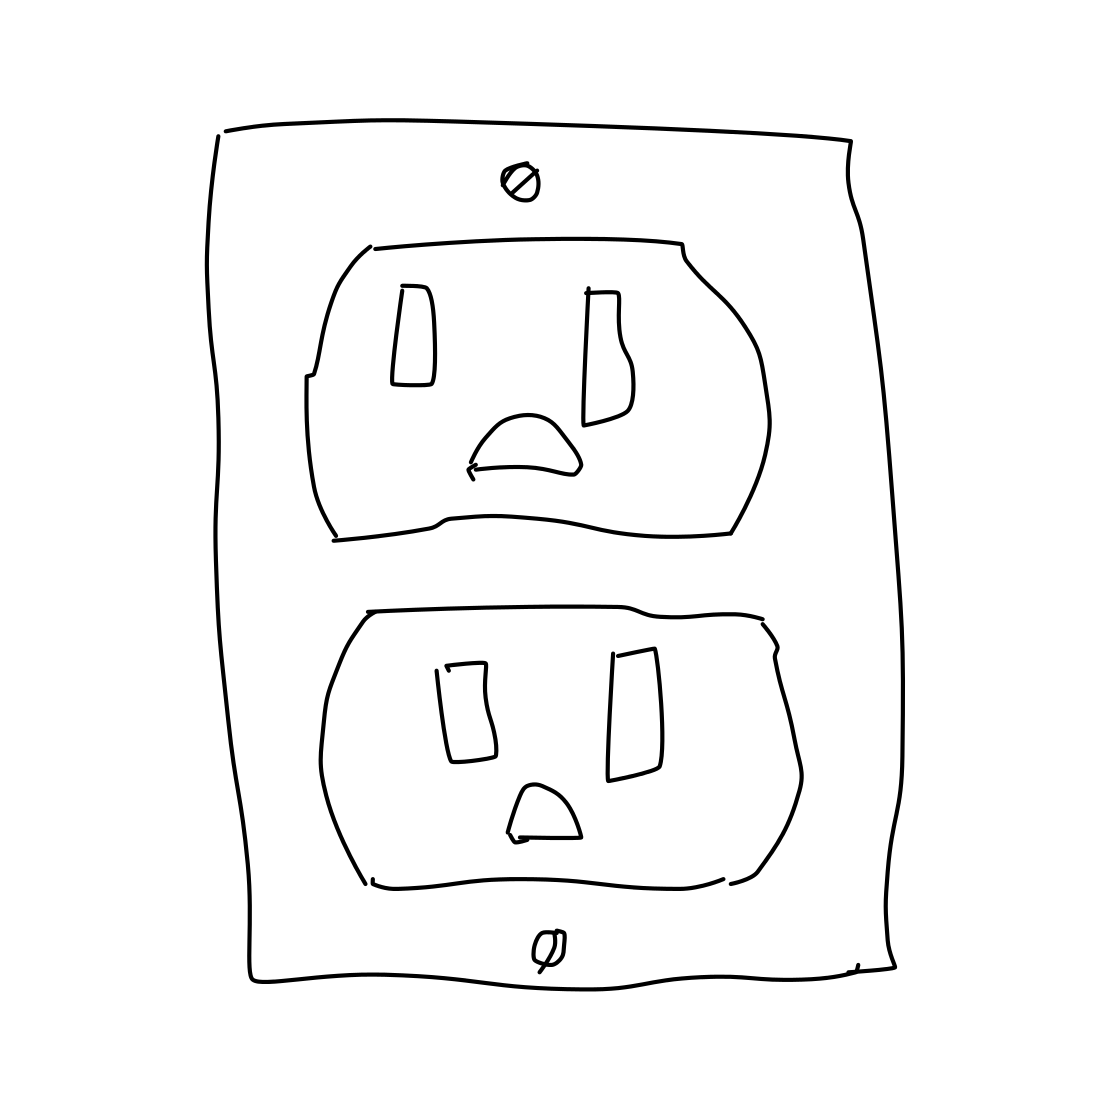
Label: power outlet